Question: I was reading the June 2011 issue of Wired magazine the other day, and I came across an ad for Louisiana Economic Development, presumably written in ActionScript.
I originally thought that it was a clever ad, but after looking into it, it seems like there's a fairly obvious bug in the code.

Is it just me, or should that 'break' be a 'return'?
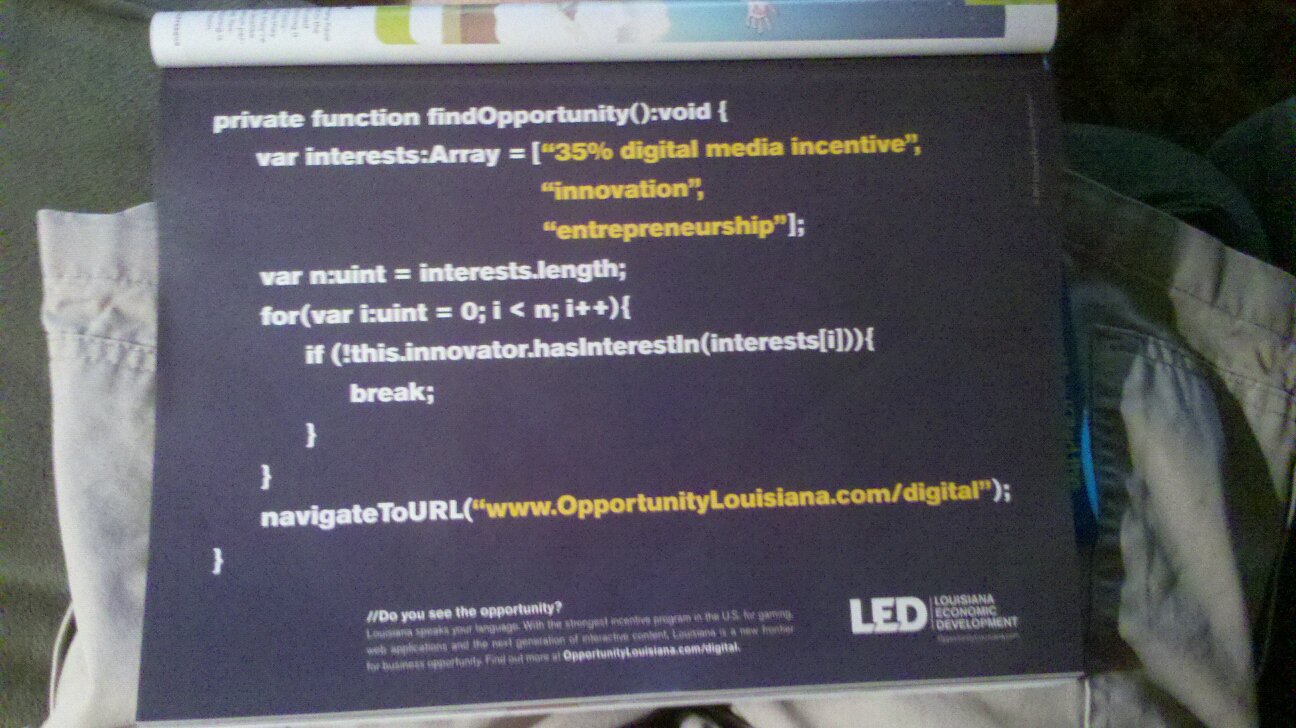
Answer: I'd call it a bug, since the desired outcome would most likely be to navigate to the URL if any one of those interests is held and do nothing if none of them are. As such, I would change the logic to the following (ignoring for the moment the issues mentioned in the comment from scriptocalypse):
'''
if (this.innovator.hasInterestIn(interest[i])){
navigateToURL("www.OpportunityLouisiana.com/digital");
return;
}
'''
Of course, this wouldn't look as good in an ad, since the URL wouldn't be prominently displayed at the bottom of the code. Perhaps a better alternative would be to organize the logic in the loop like this:
'''
if (this.innovator.hasInterestIn(interest[i])){
break;
} else if (i == n-1){
return;
}
'''